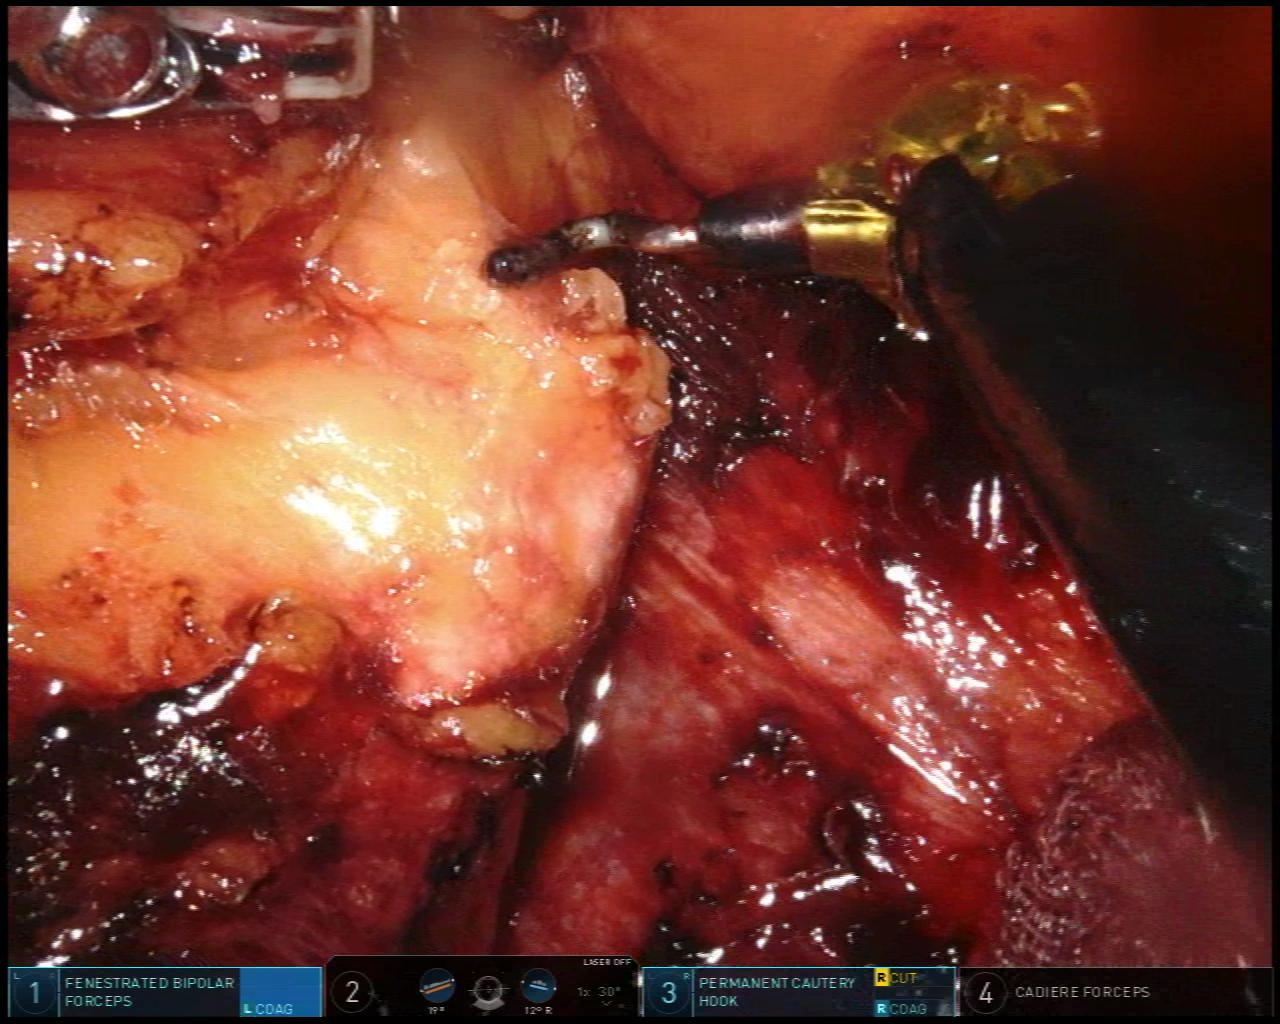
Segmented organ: pancreas
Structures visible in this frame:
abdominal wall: no
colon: no
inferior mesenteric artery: no
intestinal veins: no
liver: no
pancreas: yes
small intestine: no
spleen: no
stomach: no
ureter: no
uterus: no
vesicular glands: no